Question: The problem is that chrome, makes(i have checked!) the first half of the gradient smaller than the second one. My code is:
'''
background: linear-gradient(to left, #ffffff 50%, #f5f5f5 50%) fixed;
'''
Also tried:
'''
background: -webkit-gradient(linear, left top, right top, color-stop(0%,#ff3236), color-stop(50%,#ff3236), color-stop(50%,#000000), color-stop(100%,#000000));
background: linear-gradient(to left, #f5f5f5 0%,#f5f5f5 50%,#ffffff 50%,#ffffff 100%);
'''
Edit/Update: It is indeed a bug - updates are for clarity (top 2 blocks are divs, each 50% width, of screen - bottom is split with gradient):
1) Visual representation of the bug:
2) Thanx to @elstgav for a putting up the a <URL>
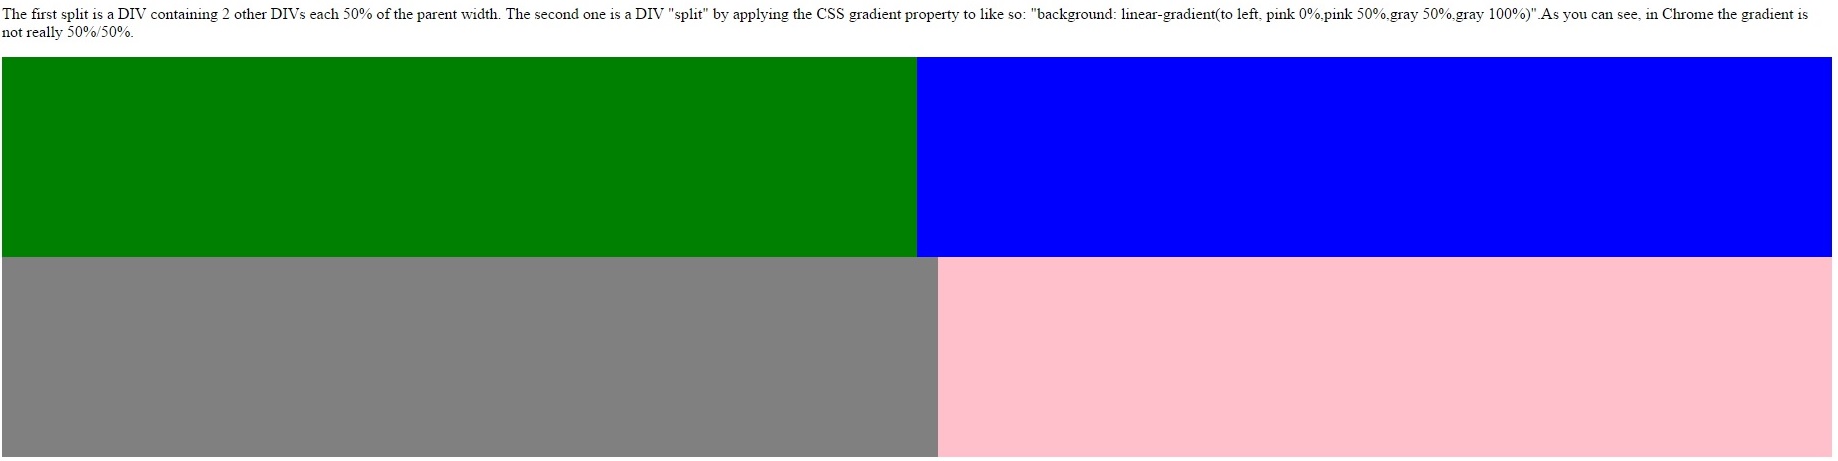
Answer: As of now (2016-11-02), This issue ssems to be fixed, I just tested these pens ':'
<URL>
<URL>
in Chrome Version 54.0.2840.71 m,
and they all work.
However, Chrome still seems to have some issues with scaling gradient backgrounds when they are repeated:
SO link: <URL>
Chrome BT: <URL>